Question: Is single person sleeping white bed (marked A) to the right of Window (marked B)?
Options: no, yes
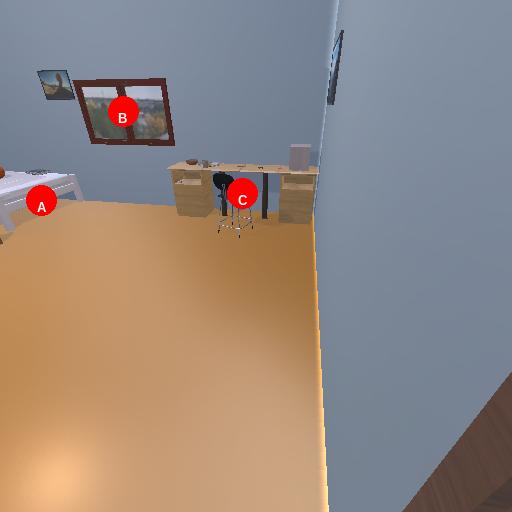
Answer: no